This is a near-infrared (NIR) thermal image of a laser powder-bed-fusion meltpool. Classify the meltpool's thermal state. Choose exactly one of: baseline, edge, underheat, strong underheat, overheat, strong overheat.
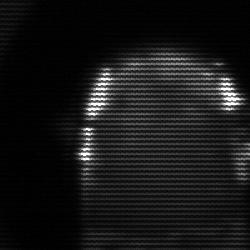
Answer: baseline